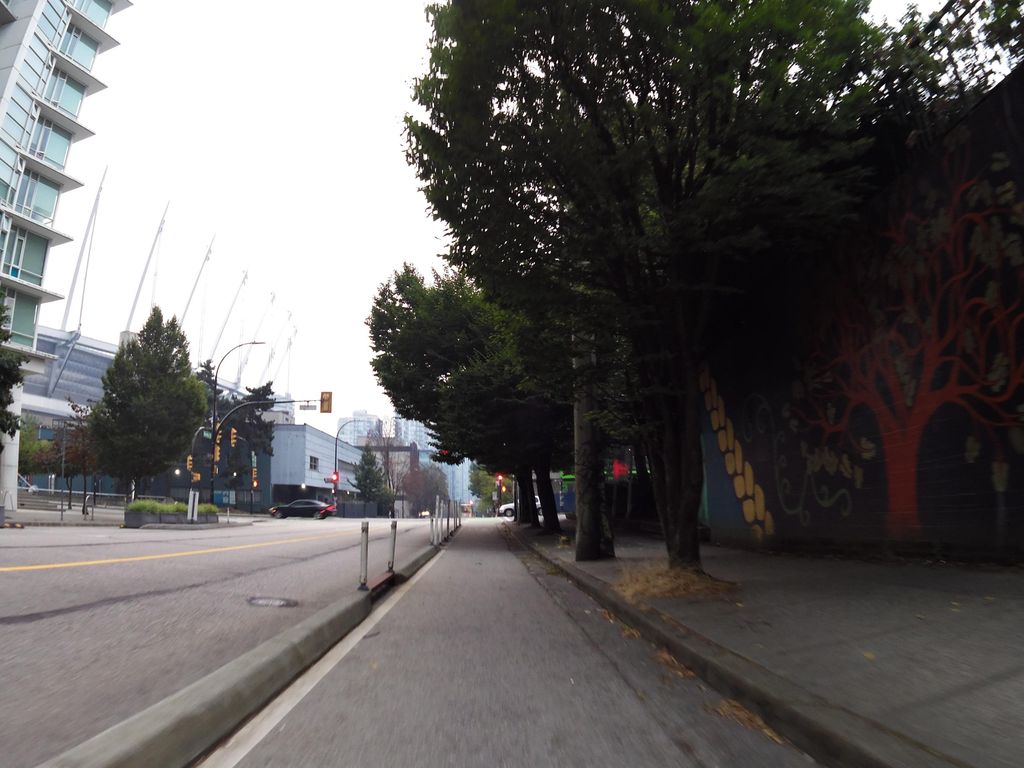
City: vancouver